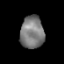
Tissue: prostate
Cell type: T cells
Senescence score: 0.3387
Nuclear area (px): 757
Mean DAPI intensity: 122.667